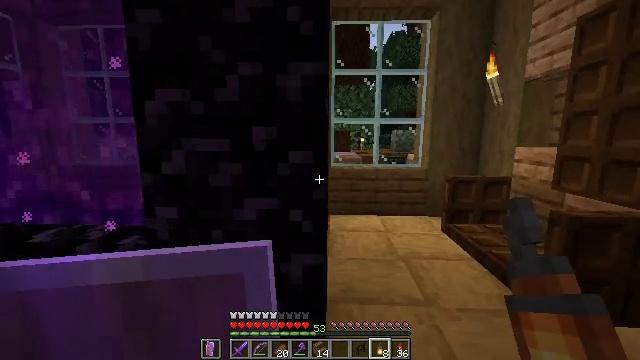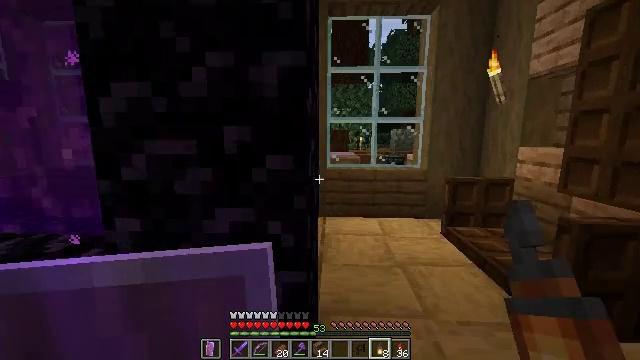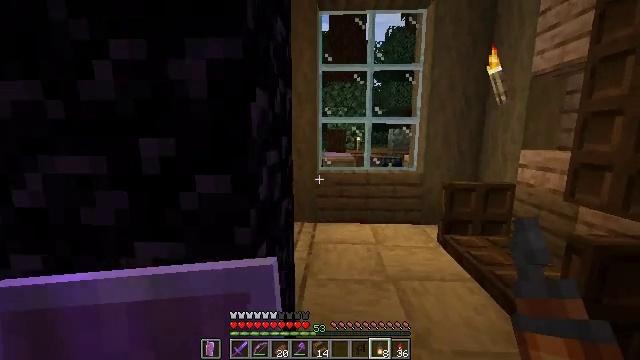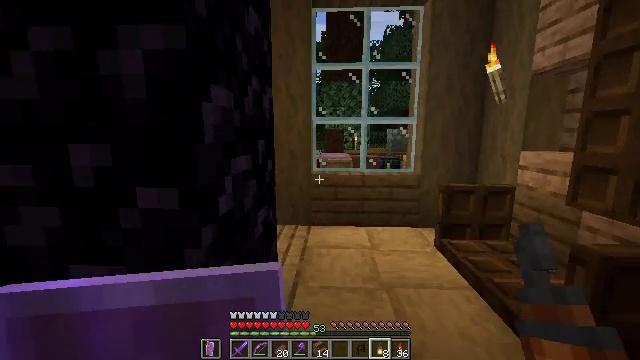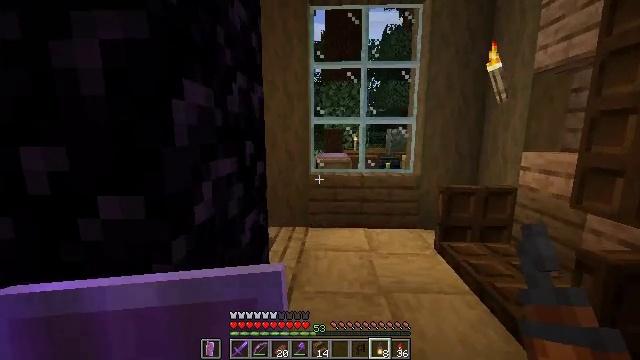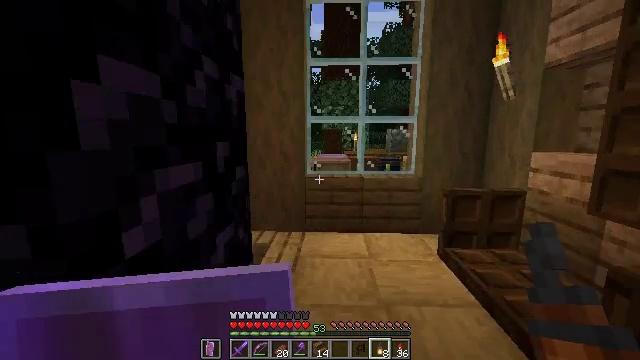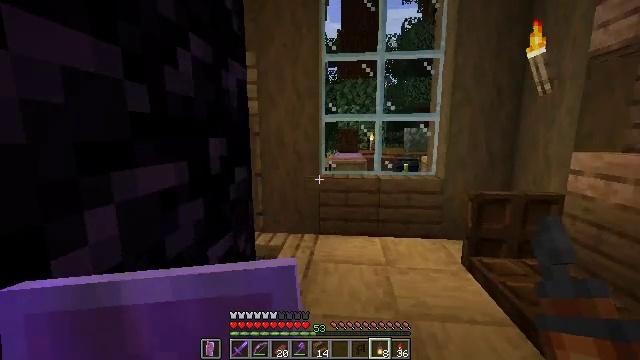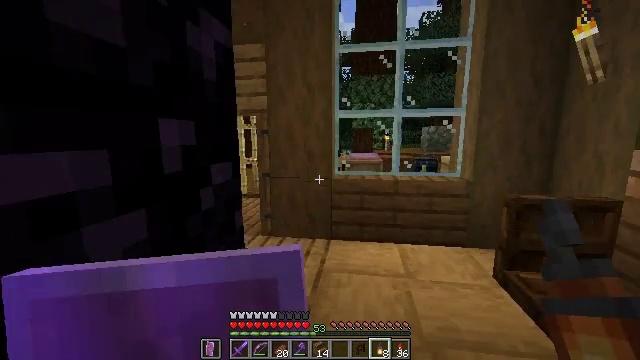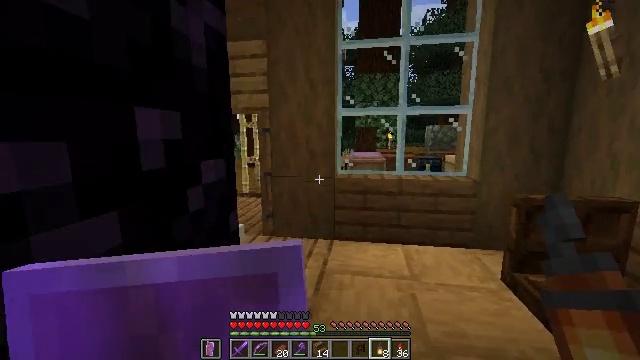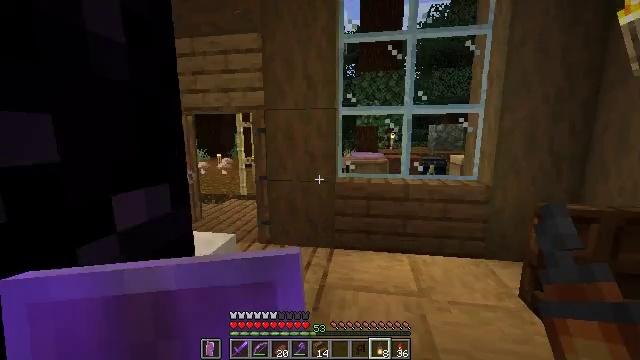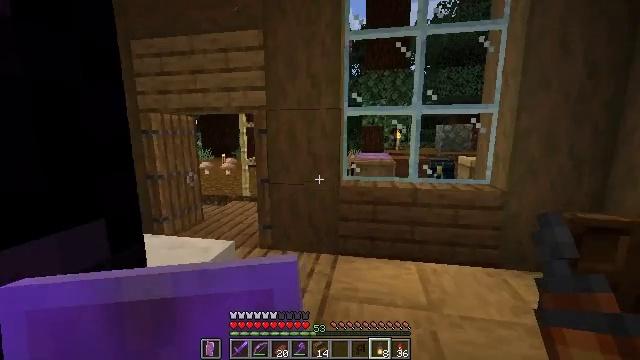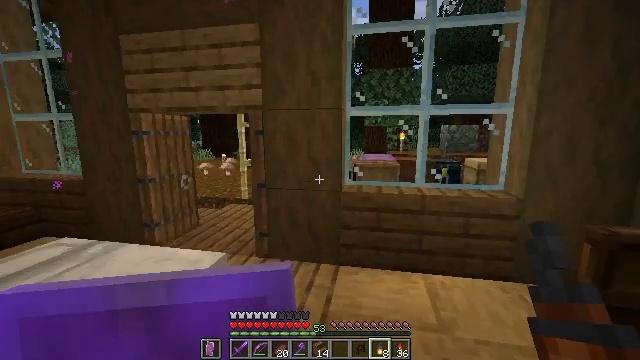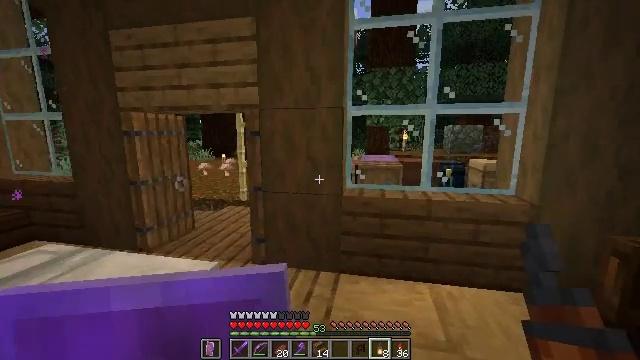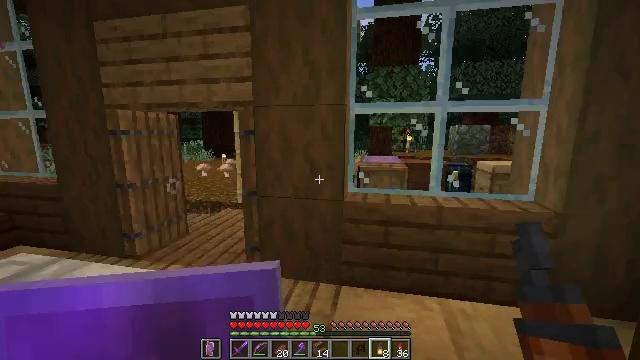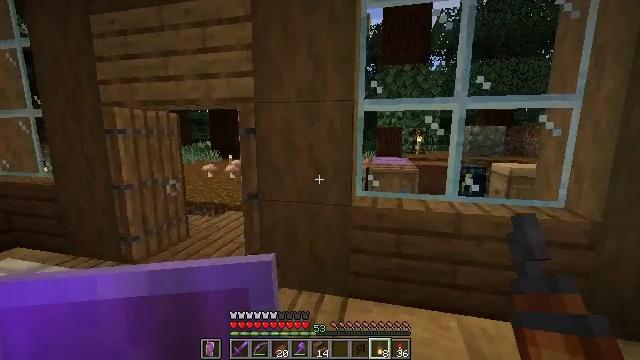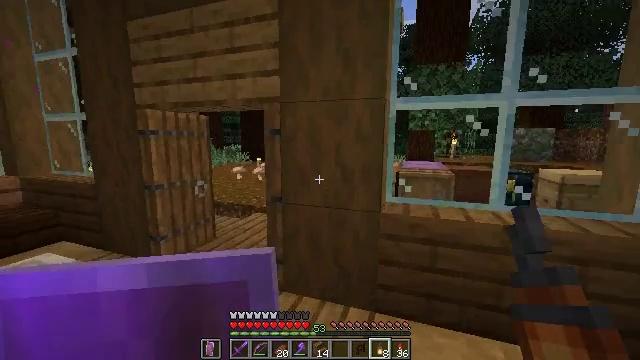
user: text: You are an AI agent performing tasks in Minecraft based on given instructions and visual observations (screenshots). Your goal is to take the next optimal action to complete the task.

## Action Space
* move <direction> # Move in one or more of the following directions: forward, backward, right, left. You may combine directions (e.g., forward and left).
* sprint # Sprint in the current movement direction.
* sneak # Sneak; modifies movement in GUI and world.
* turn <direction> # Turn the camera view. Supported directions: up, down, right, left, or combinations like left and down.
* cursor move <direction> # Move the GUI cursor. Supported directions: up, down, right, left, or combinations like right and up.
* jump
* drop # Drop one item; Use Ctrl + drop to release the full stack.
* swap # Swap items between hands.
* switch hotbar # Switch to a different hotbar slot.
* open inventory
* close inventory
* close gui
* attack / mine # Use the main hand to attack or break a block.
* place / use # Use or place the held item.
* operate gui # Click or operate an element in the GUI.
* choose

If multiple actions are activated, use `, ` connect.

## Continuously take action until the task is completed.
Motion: motion action
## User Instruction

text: Extinguish and mine the campfire.
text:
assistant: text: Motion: move forward and move right
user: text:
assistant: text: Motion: move forward and move right
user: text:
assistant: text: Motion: move forward and move right
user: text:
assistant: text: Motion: move forward
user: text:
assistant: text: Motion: move forward
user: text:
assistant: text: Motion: move forward, turn left
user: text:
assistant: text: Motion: move forward, turn left
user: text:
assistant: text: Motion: move forward
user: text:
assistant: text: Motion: move forward
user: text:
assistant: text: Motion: move forward, turn left
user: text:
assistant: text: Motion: move forward
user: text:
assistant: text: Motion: move forward
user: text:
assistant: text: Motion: move forward
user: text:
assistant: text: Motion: move forward, turn left
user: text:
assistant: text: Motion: move forward, turn left
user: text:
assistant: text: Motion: move forward, turn left and up
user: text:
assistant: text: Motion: move forward and move left, turn left
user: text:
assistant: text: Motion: move forward and move left
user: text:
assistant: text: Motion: move forward and move left, turn left
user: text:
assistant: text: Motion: move forward and move left
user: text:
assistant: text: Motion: move forward and move left
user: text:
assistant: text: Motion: move forward and move left
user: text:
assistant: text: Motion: move forward and move left
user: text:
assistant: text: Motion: move forward and move left
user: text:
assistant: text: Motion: move forward and move left
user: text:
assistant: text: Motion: move forward and move left
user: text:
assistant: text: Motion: move forward and move left
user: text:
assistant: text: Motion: move forward and move left
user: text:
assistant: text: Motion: move forward and move left
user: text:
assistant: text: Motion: move forward and move left